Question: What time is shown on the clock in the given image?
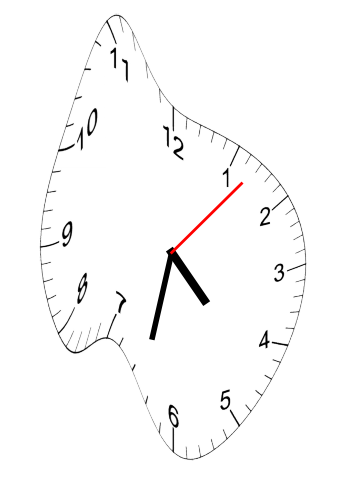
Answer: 04:32:07